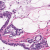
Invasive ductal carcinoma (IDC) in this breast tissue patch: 0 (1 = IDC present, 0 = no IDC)